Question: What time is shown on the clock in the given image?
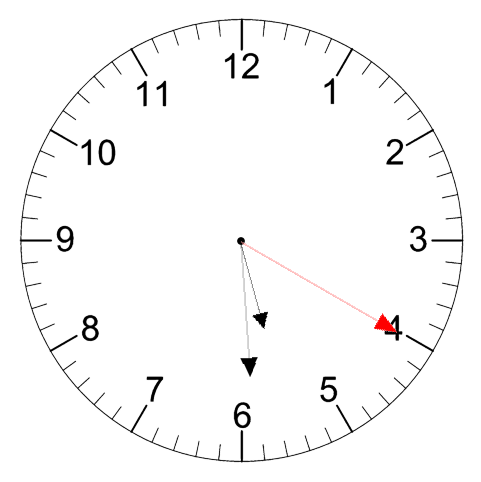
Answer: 05:29:20